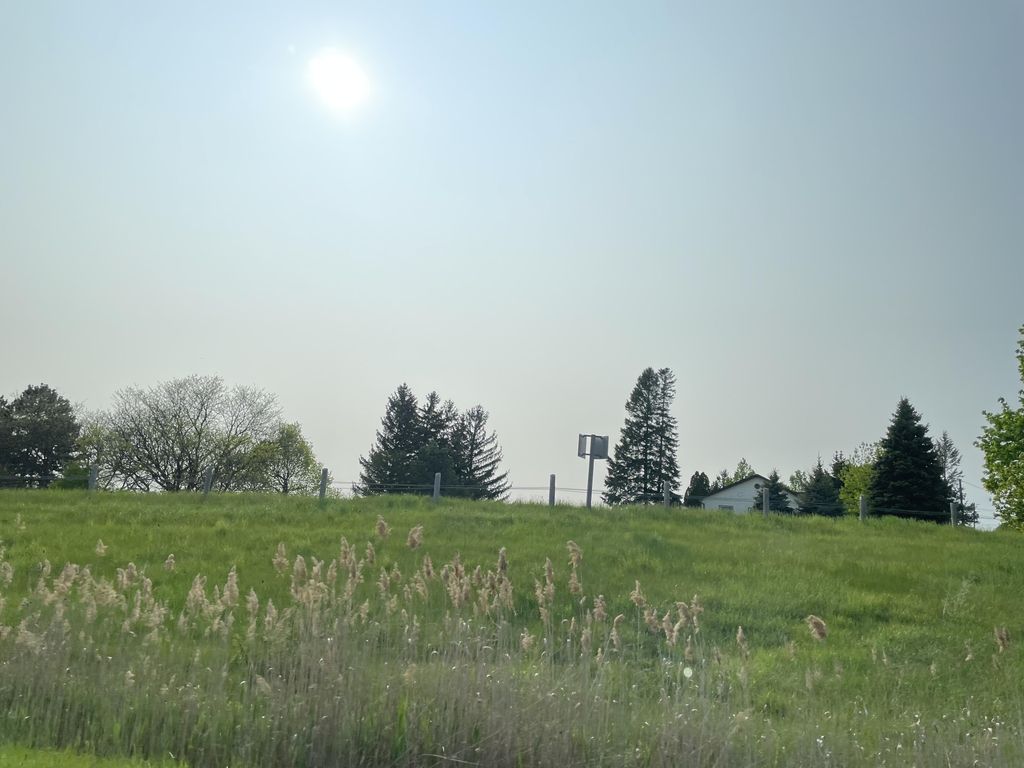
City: kitchener-waterloo